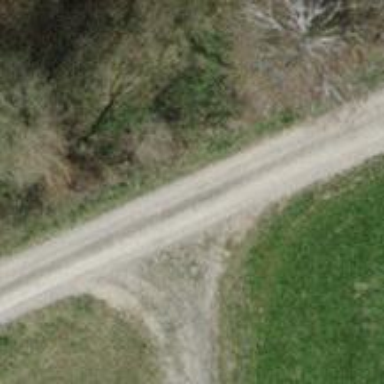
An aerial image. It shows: Dirt track road with grade3 tracktype.